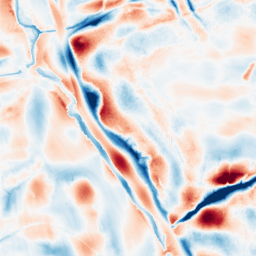
Category: wavelet
Decomposition family: wavelet_biorthogonal
Decomposition parameters: wavelet: bior5.5
level: 5
Upsampling method: bspline
Upsampling parameters: scale: 4
Upsampling scale: 4